Question: In my Android app I need to know when the MapView zooming process has been finished. There is no built in solution for that, so I had the idea to override dispatchDraw.
dispatchDraw is being invoked as long as the Map is zooming (as well as as one scrolls on the Map, but this doesn't matter) and my idea is to continuously check if dispatchDraw is invoked by overwriting a variable called dispatchDrawInvoked. When the zoom on the MapView is being invoked the first time (that means when the zooming process begins), I start a new thread which continuously set dispatchDrawInvoked every second to false. The idea is that the dispatchDraw method overwrites dispatchDrawInvoked with true a lot of times within this second and when the second is over and dispatchDraw is still true, it means that zooming isn't finished yet. In most cases the zooming is finished and the dispatchDraw stays false, after the loop runs a second time, so it takes at minimum 2 seconds. When the loop recognizes that the zoom process is finished, I set the zooming variable to true to signal (to upper classes who need to know that) that zooming is finished.
So far so good. The problem is, this whole implementation doesn't behave concurrent. It behaves sequential and the MapView gets stuck for 2 seconds. Why is this so, please see my code:
'''
public class ZoomListeningMapView extends MapView {
private final static String TAG = ZoomListeningMapView.class.getSimpleName();
private final static int DEFAULT_ZOOM_LEVEL = 14;
private int lastZoomLevel = DEFAULT_ZOOM_LEVEL;
private volatile boolean zooming = false;
private volatile boolean dispatchDrawInvoked = false;
public ZoomListeningMapView(Context context, AttributeSet attrs) {
super(context, attrs);
}
public ZoomListeningMapView(Context context, AttributeSet attrs, int defStyle) {
super(context, attrs, defStyle);
}
public ZoomListeningMapView(Context context, String apiKey) {
super(context, apiKey);
}
public boolean isZooming() {
return zooming;
}
public static int getDefaultZoomLevel() {
return DEFAULT_ZOOM_LEVEL;
}
@Override
protected void dispatchDraw(Canvas canvas) {
super.dispatchDraw(canvas);
dispatchDrawInvoked = true;
Log.i(TAG, "setting dispatchDrawInvoked to true");
Log.i(TAG, "zooming:" + zooming);
if (getZoomLevel() != lastZoomLevel) {
lastZoomLevel = getZoomLevel();
Log.i(TAG, "zoom level changed");
zooming = true;
Log.i(TAG, "zooming:" + zooming);
new Thread(new ZoomRunnable()).start();
}
}
private class ZoomRunnable implements Runnable {
private final String TAG = ZoomRunnable.class.getSimpleName();
@Override
public void run() {
try {
while (zooming) {
dispatchDrawInvoked = false;
Log.i(TAG, "setting dispatchDrawInvoked to false");
Thread.sleep(1000);
if (dispatchDrawInvoked == false) {
zooming = false;
Log.i(TAG, "dispatchDrawInvoked is still false, so Map zooming is finished.");
}
}
}
catch (InterruptedException e) {
Log.e(TAG, "InterruptedException: " + e.getMessage());
return;
}
}
}
}
'''
This is the log which is always the same. It shows that there is no concurrency:

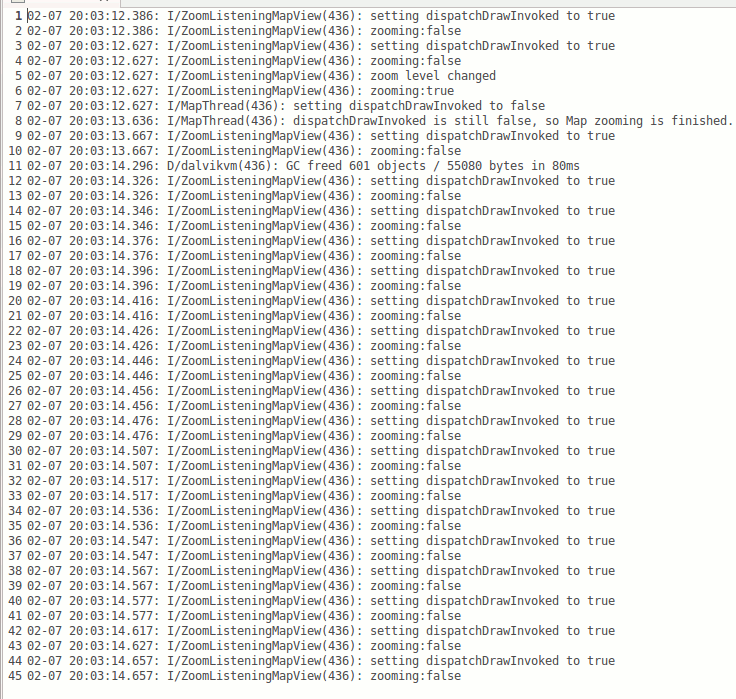
Answer: A Runnable does not take care of creating and executing on a thread, it simply provides the run() method that a thread will execute when started. So you're just calling the run() method synchronously. You need to actually use something that will start another thread.
'new Thread(new MapThread()).start()'
will take care of what you intend, but you should rename MapThread since it's actually just a runnable and I recommend becoming familiar with <URL> if you intend on posting a lot of runnables and don't want to make a thread for every one.